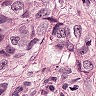
Metastatic tissue present: yes